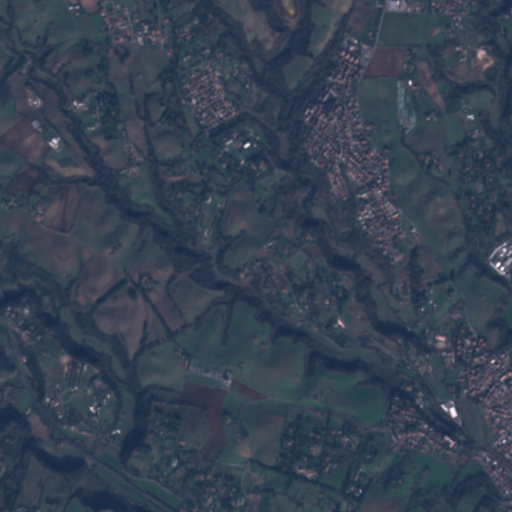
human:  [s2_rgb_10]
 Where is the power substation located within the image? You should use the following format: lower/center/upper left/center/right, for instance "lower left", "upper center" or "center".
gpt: The power substation is located in the lower center of the image.
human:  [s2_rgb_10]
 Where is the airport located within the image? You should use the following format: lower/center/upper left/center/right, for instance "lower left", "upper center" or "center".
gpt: There is no airport in the image.